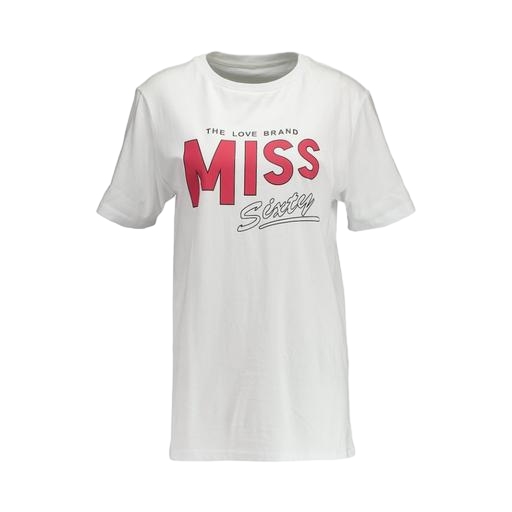
ss t-shirt, women's tee, white woman's tee, white background